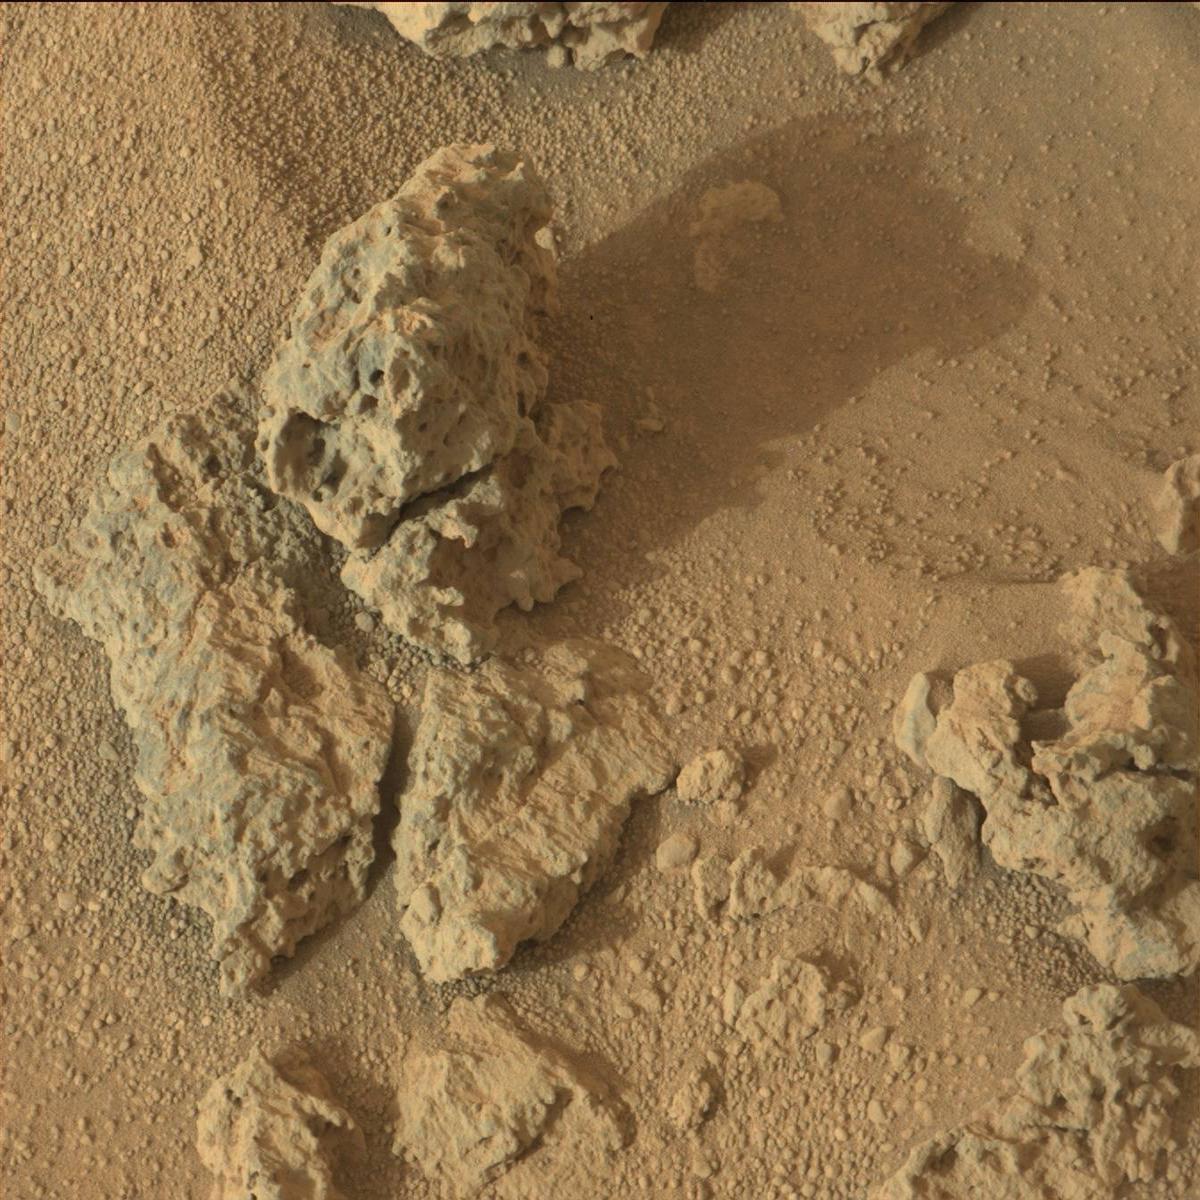
Terrain classes present: Bedrock, Rock, Sand / Soil